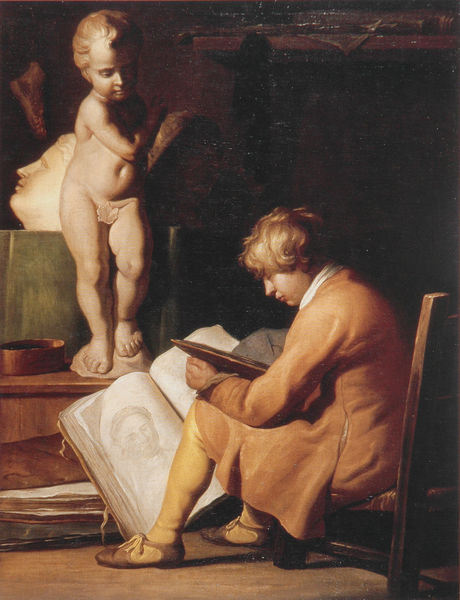
Titel: Der junge Zeichner
Künstler: Jan Lievens
Standort: Antwerpen
Institution: Koninklijk Museum voor Schone Kunsten
Schlagwörter: blätter, dunkel, fuß, gemälde, kopf, körper, nackt, schatten, weiß, gelb, grün, ocker, sitzen, braun, frau, hell, holz, licht, marmor, orange, profil, raum, rücken, schwarz, skizze, stuhl, tisch, zeichnung, rot, beige, rock, hose, jacke, regal, wand, falten, gesicht, inkarnat, schale, sockel, stein, hände, portrait, porträt, schauen, boden, figur, gold, haare, mantel, sitzend, stehend, kind, blatt, locken, kamin, kinder, engel, putte, putto, skulptur, statue, bein, bücher, papier, modell, schuhe, studie, jungen, oliv, hocker, schemel, dick, wohnung, büste, lesen, stuhllehne, atelier, stufe, nabel, bauch, plastik, podest, junge, gehrock, jacket, strümpfe, barfuss, gefäß, knabe, buch, bub, nackig, künstler, seite, bleistift, kunst, malen, anschauen, modelle, betrachten, einband, jüngling, foliant, seiten, zeichnen, dunkle, leder, rollen, tonig, lesender, mappe, kin, leser, lesend, studieren, studium, lernen, skizzenbuch, zeichenblock, vorlage, amor, schutzengel, skizzen, köcher, vertieft, zeichner, ablage, abbildung, pfeile, speck, feuerstelle, chardin, zeichnungen, feigenblatt, stühlchen, schnürre, genius, frauenkopf, skizzenblock, abzeichnen, aufschlagen, dessinateur, ebngel, eige, eleve, gelbe strümpfe, kaminn, kanbe, ledermappe, mappen, podest junge, schnürsenkel, schuhbänder, sweerts, zeichenkurs, jugendlicher, liest, besinnung, telier, stuhl rot, vorlesr, der kleine künstler, ein stuhl, einkopf